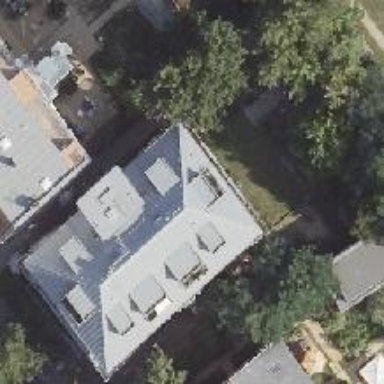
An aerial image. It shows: Apartment building with double saltbox roof shape.